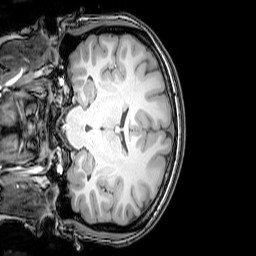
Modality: T1w
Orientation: coronal
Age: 23
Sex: female
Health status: healthy
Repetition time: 0.081 s
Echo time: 0.037 s